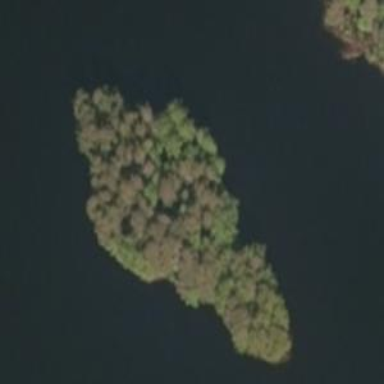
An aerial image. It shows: Islet.